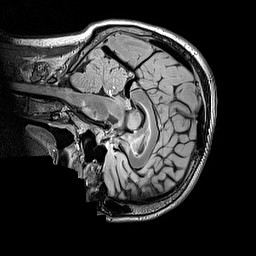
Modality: FLAIR
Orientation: sagittal
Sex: male
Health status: ill
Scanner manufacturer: siemens
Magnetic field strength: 3 T
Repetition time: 5 s
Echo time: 0.388 s